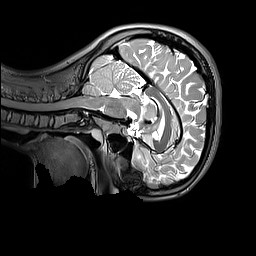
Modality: T2w
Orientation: sagittal
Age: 11
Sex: female
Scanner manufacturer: siemens
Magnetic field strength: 3 T
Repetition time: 3.2 s
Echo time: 0.408 s